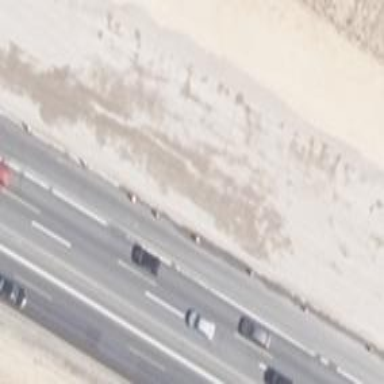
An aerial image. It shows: Asphalt motorway.